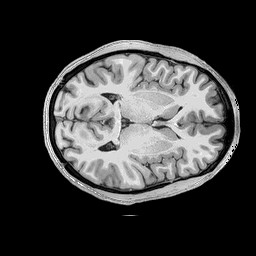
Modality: T1w
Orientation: coronal
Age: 23
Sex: female